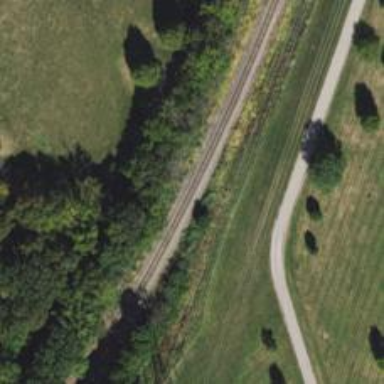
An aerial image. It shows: Single rail track for railway.